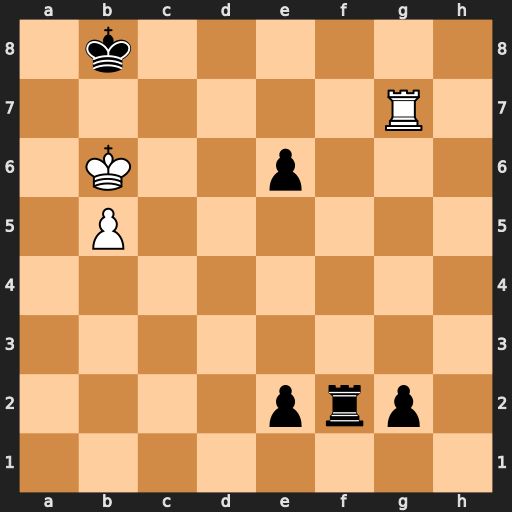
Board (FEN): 1k6/6R1/1K2p3/1P6/8/8/4prp1/8
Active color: w
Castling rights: -
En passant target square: -
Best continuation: Rg8+ Rf8 Rxf8#